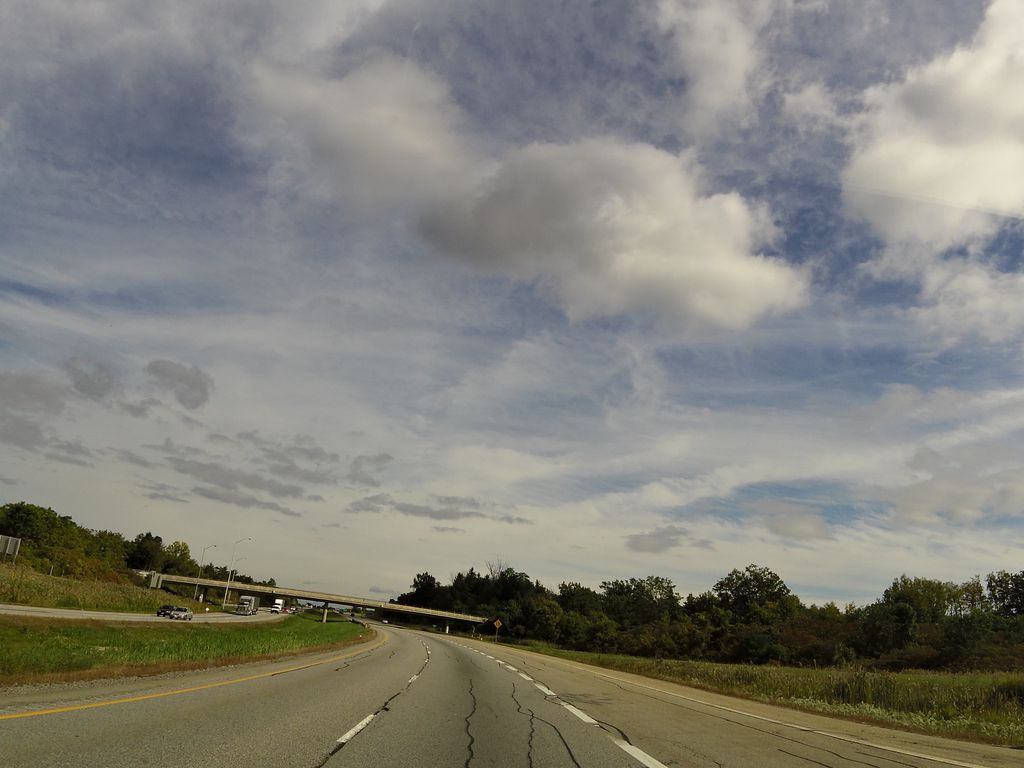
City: hamilton